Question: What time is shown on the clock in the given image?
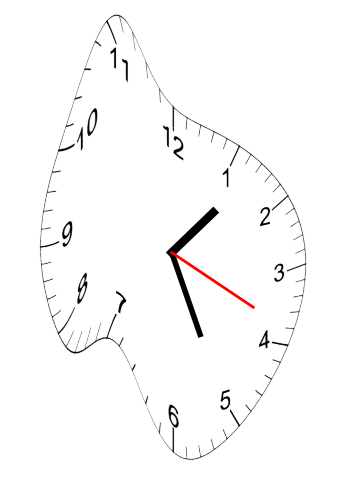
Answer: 01:25:19